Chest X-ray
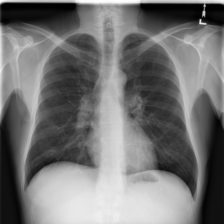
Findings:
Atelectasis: negative
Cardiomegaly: negative
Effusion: negative
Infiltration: positive
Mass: negative
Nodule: negative
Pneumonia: negative
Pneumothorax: negative
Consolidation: negative
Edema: negative
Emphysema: negative
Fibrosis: negative
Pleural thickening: negative
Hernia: negative